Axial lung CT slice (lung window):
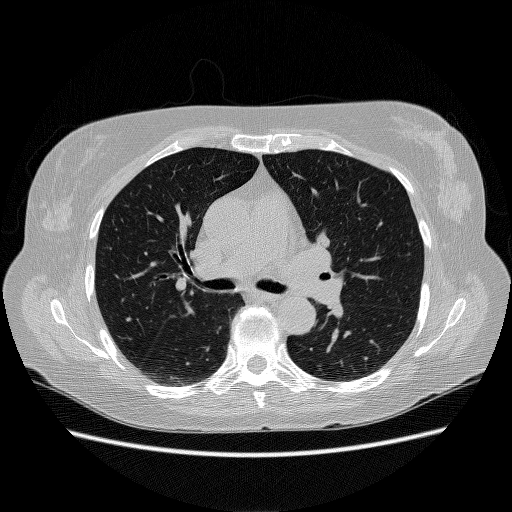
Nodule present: no